Question: Right now, I have a link defined as such:
'''
<a>itms-services://?action=download-manifest&url=https://loqi.me/install/Geoloqi.plist"</a>;
'''
When a user clicks on this link, the following message is shown:

The message consists of the domain-name where the .ipa resides and the application name as defined in the plist. Is it possible to change this prompt message?
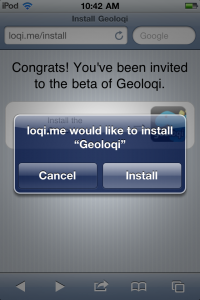
Answer: The short answer: No. That is not possible.
And it actually makes allot of sense.
Since enterprise apps does not go though any app review it is fairly simple to make an app that's spy on the user or steal data. With the current system the user at least get information about the domain/publisher of the app.
Consider such an "evil" app signed with a valid enterprise license identifying itself as "Important update from Apple" or something similar...